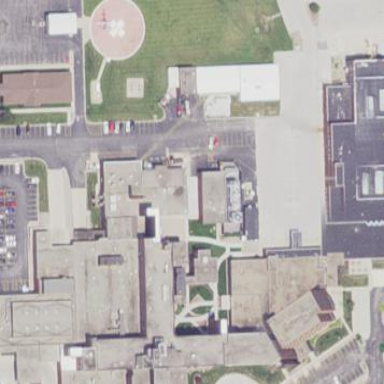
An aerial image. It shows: Hospital.